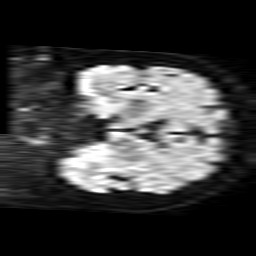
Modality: TRACE
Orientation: coronal
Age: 69
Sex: female
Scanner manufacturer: philips
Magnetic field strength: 1.5 T
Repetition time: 3.646 s
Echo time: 0.09255 s